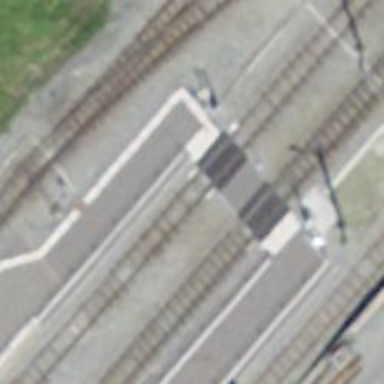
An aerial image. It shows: Railway crossing.